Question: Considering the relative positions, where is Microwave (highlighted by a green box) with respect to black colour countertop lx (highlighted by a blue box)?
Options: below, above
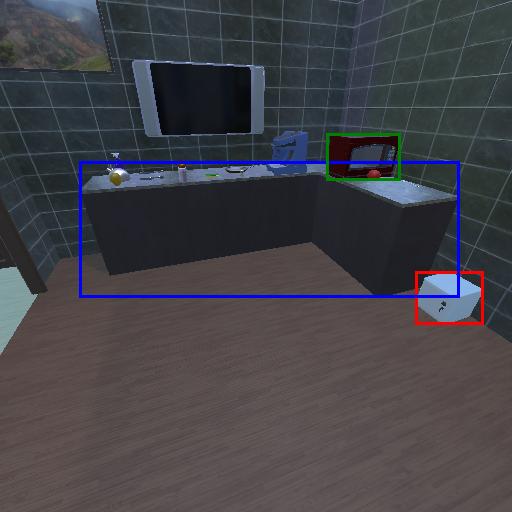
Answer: below